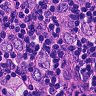
Metastatic tissue present: yes